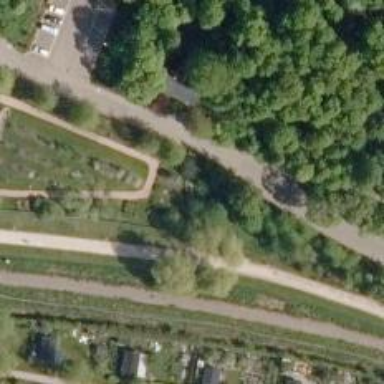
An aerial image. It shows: Path.